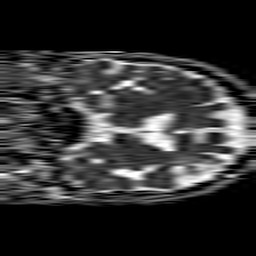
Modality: ADC
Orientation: coronal
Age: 64
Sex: male
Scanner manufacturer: philips
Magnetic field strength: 1.5 T
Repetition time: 4.6 s
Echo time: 0.08631 s